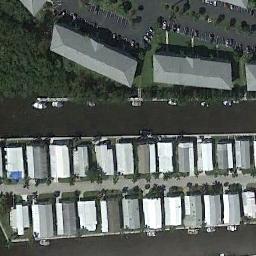
Label: residential